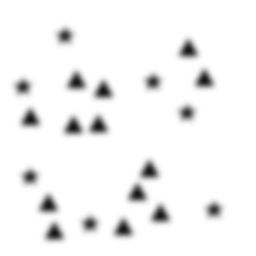
Squares: 0
Triangles: 13
Stars: 7
Total shapes: 20